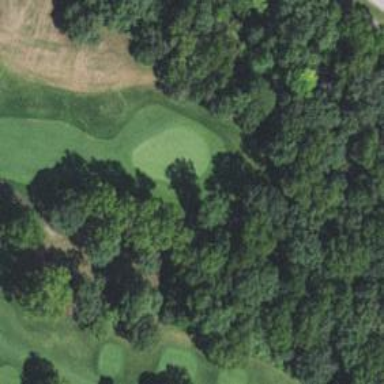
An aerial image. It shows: Golf hole.